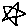
Label: star